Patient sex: F
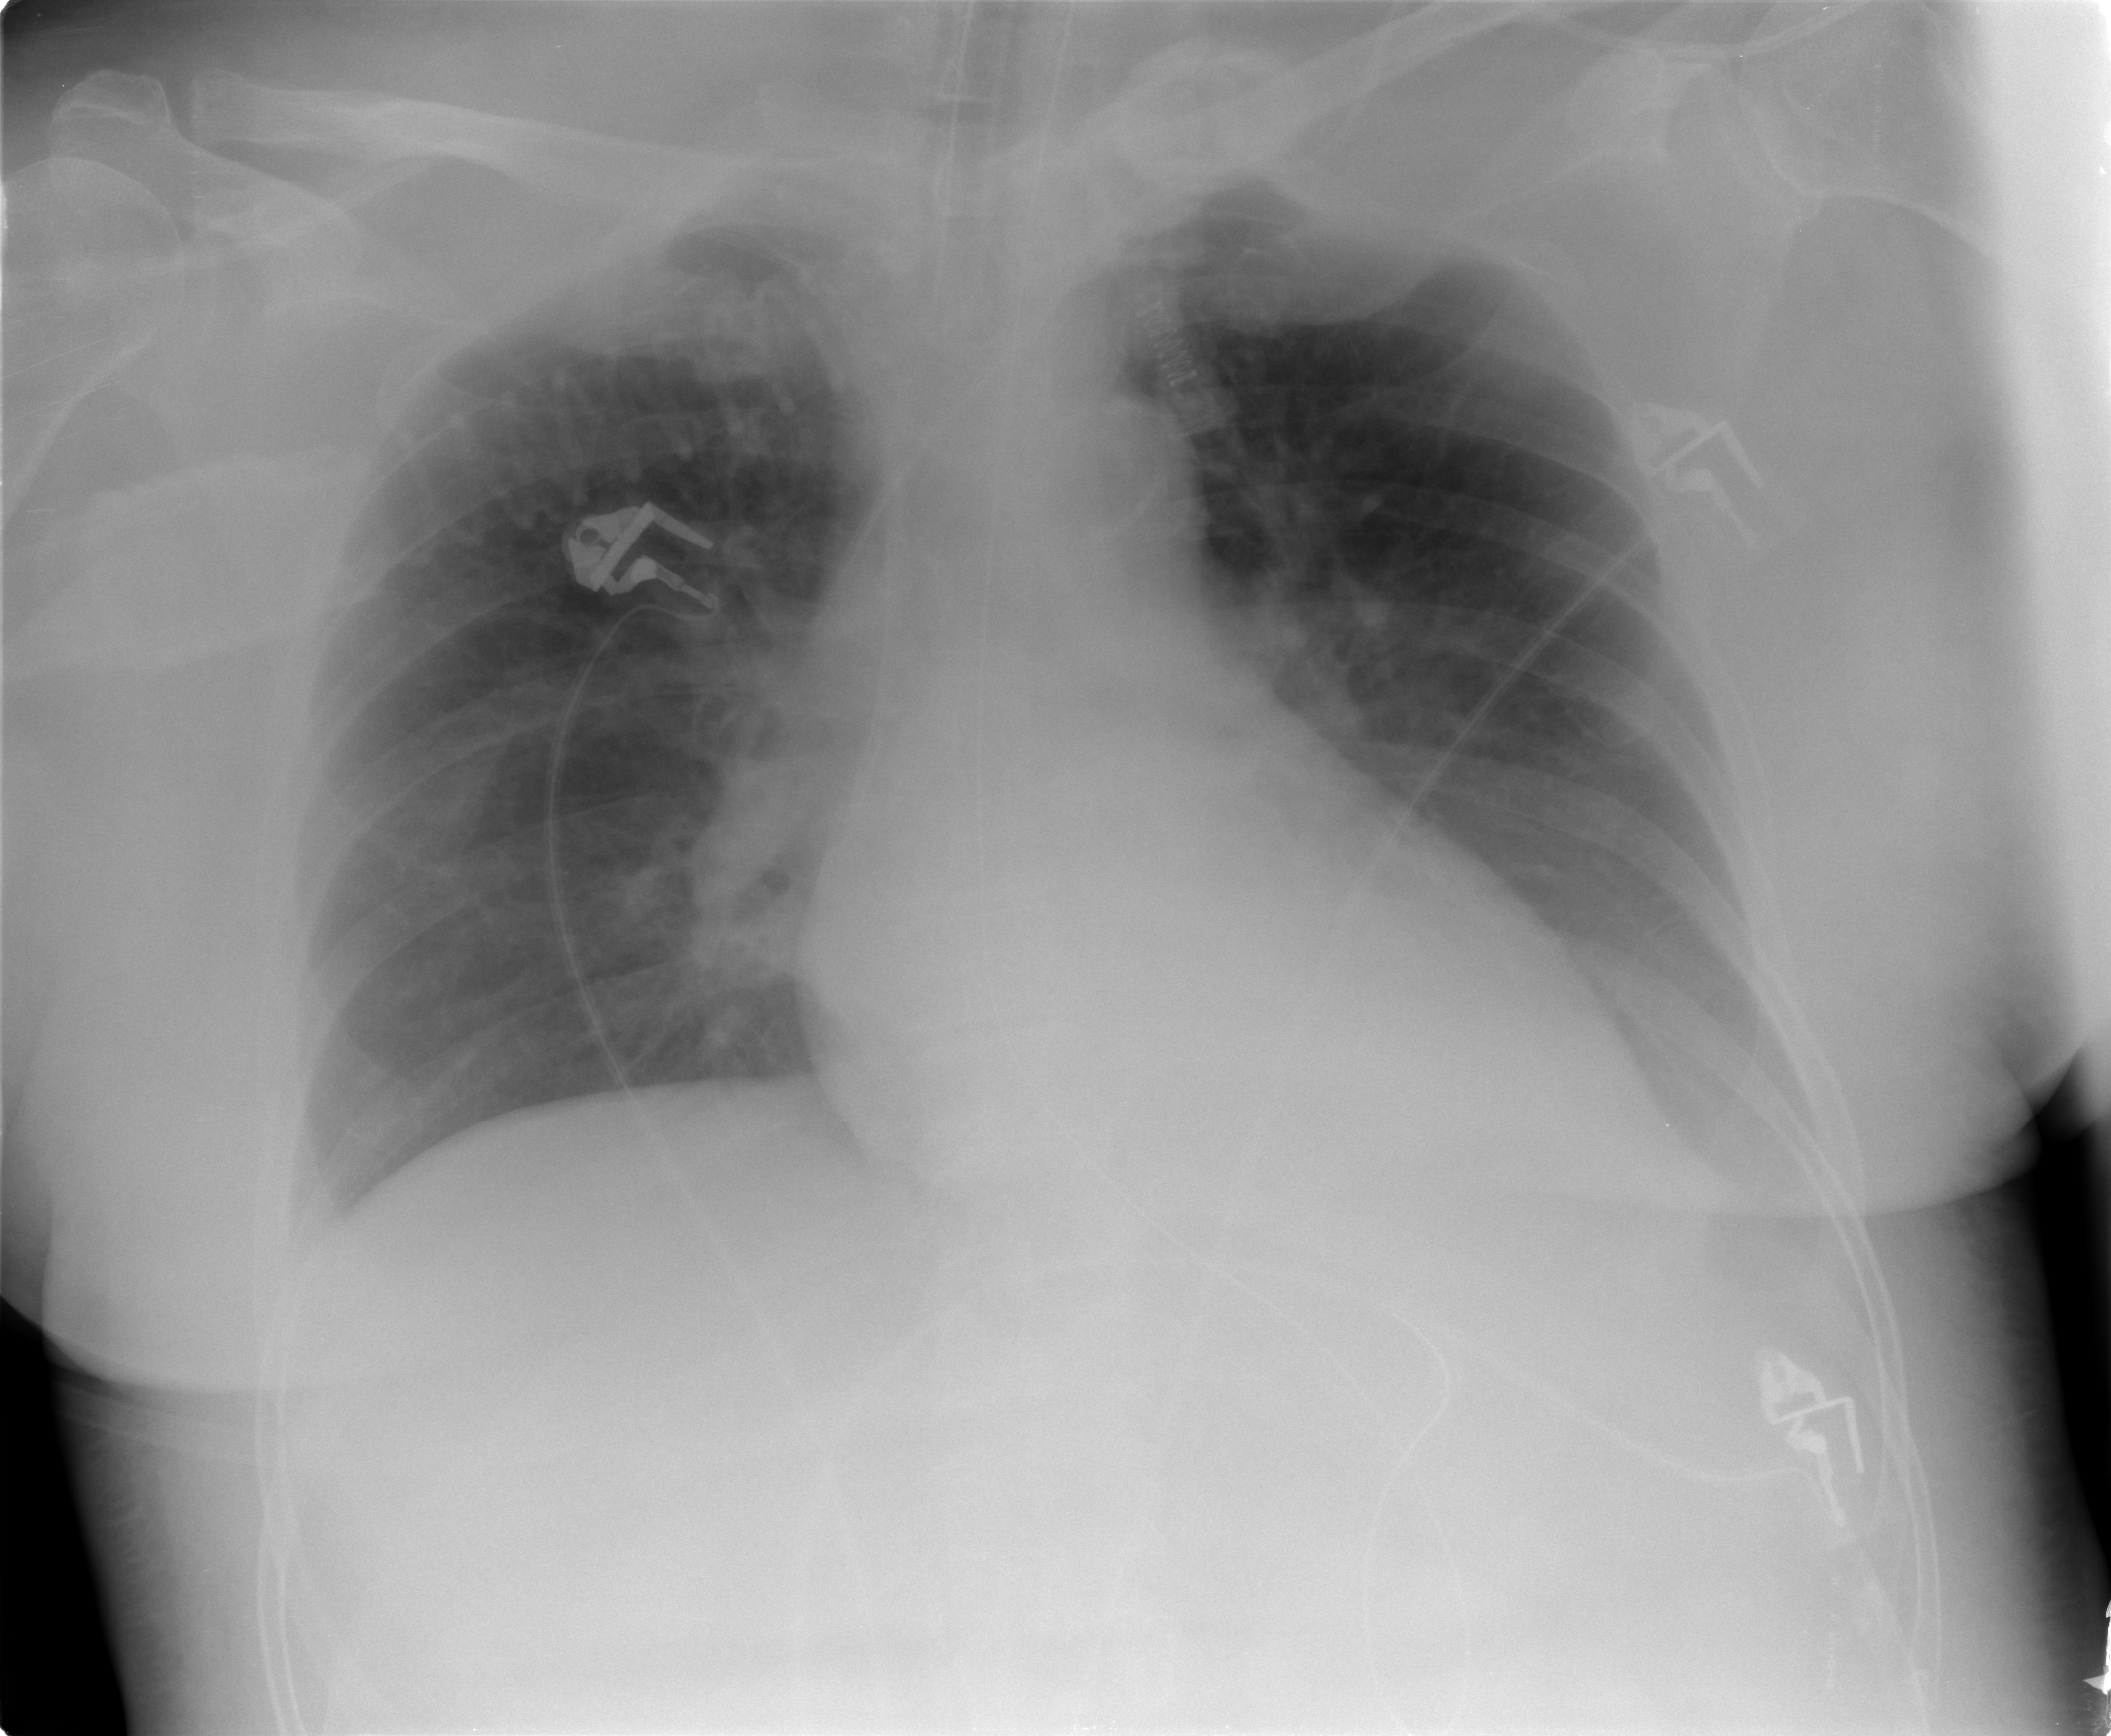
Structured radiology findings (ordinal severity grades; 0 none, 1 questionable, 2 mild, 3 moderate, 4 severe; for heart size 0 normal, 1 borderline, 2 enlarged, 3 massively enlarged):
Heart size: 1
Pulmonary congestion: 1
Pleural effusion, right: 2
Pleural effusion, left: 2
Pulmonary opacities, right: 0
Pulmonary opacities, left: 0
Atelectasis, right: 2
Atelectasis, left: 2